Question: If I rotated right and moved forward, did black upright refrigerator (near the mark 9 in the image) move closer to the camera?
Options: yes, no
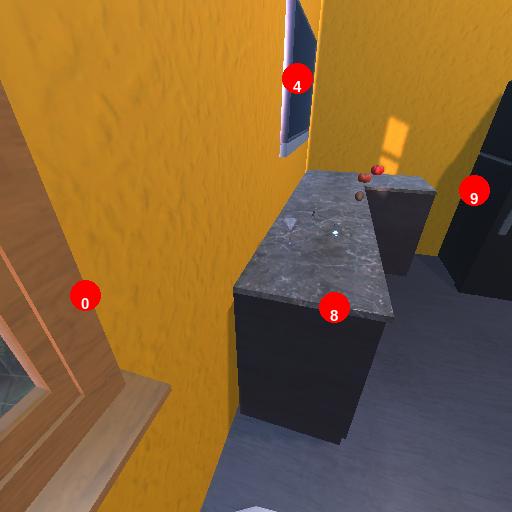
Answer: yes